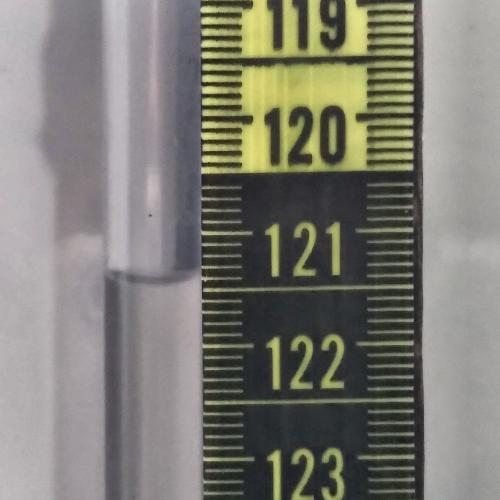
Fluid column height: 121.4 cm